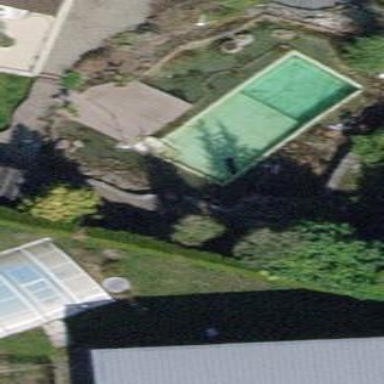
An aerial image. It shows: Swimming pool located in leisure land.